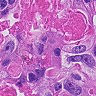
Metastatic tissue present: yes